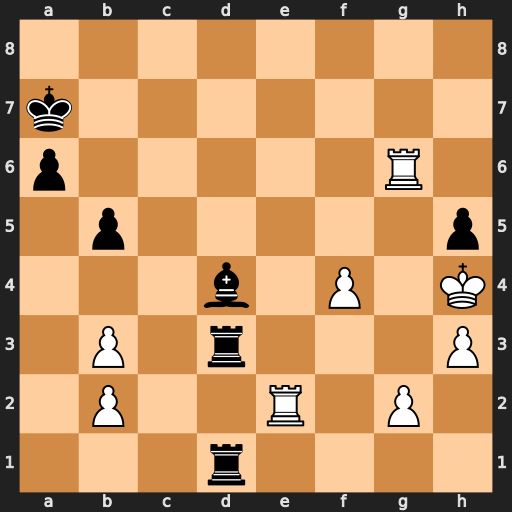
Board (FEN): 8/k7/p5R1/1p5p/3b1P1K/1P1r3P/1P2R1P1/3r4
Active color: w
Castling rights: -
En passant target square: -
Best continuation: Re7+ Kb8 Rg8#